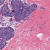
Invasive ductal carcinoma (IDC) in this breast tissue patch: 0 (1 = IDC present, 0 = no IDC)